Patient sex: M
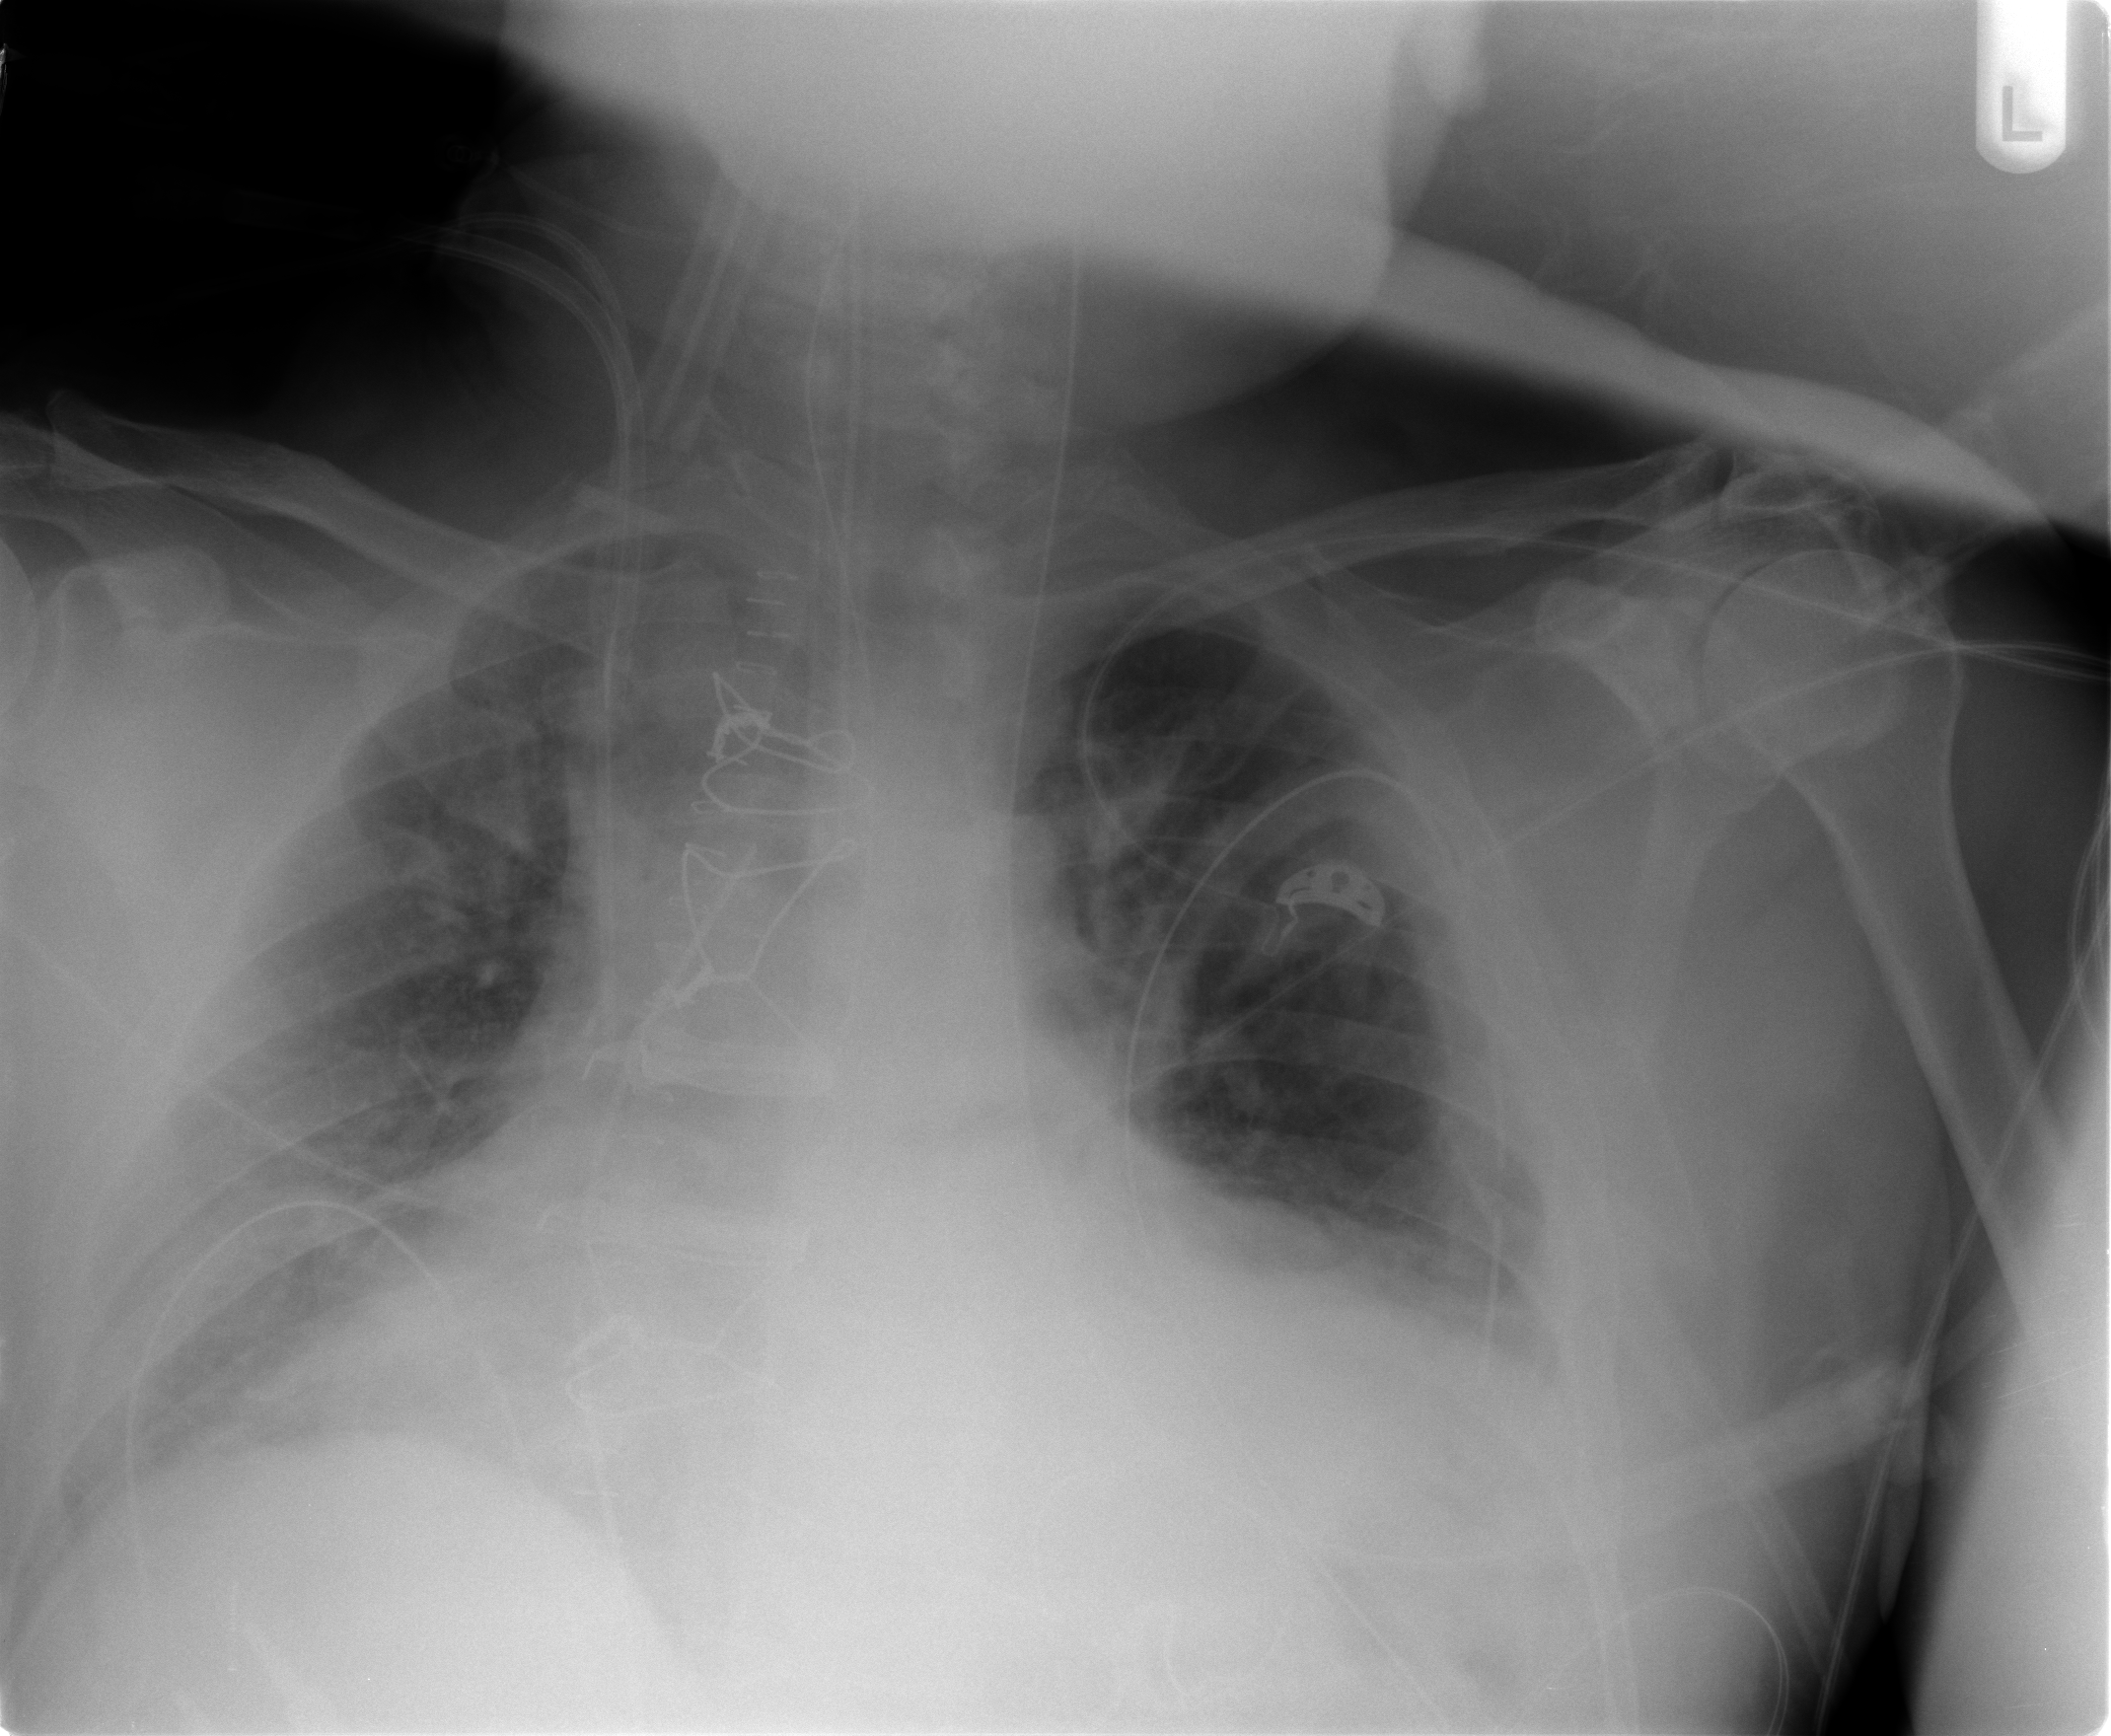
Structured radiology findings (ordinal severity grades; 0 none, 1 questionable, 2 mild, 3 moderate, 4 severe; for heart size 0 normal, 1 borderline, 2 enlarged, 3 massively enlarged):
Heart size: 2
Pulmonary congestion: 2
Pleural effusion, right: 2
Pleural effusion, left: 2
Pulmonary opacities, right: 2
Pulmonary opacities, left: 1
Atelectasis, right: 2
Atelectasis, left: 2